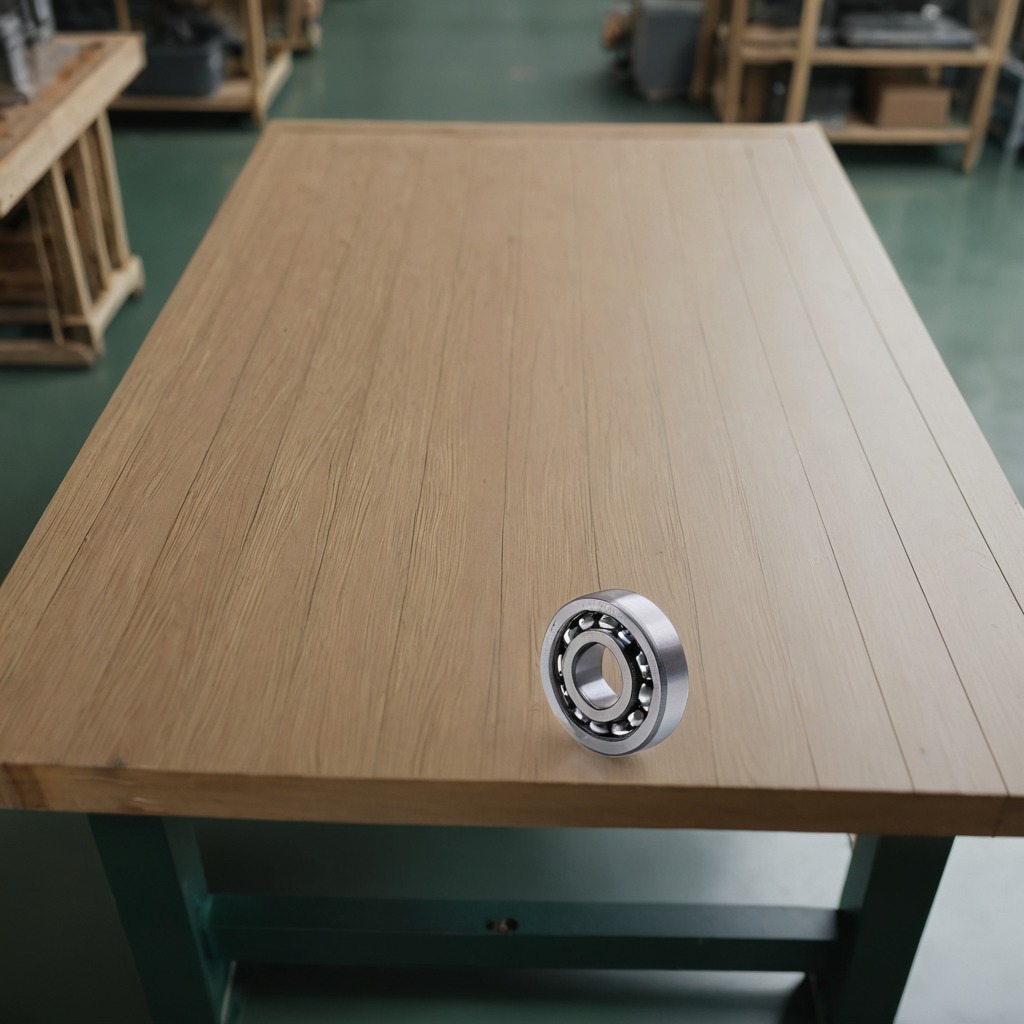
A metal ball bearing is lying on a workbench inside a coastal fishing gear workshop.